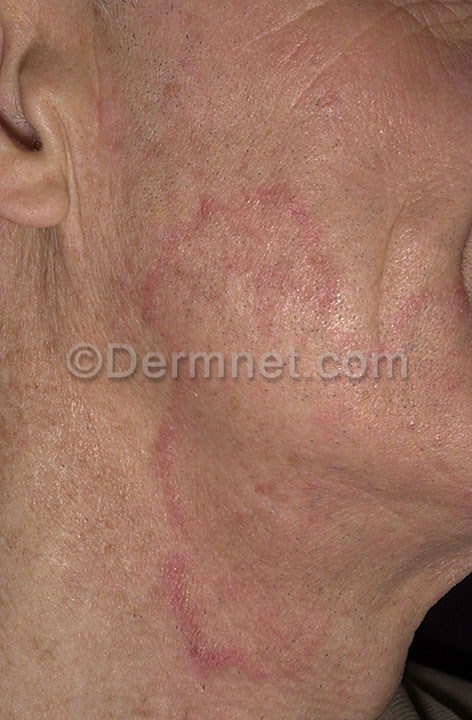
Disease: Tinea Ringworm Candidiasis and other Fungal Infections